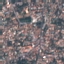
Land use / land cover: Residential